I will show an image sequence of human cooking. I have annotated the images with numbered circles. Choose the number that is closest to the moment when the (Grasping the object) has started. You are a five-time world champion in this game. Give a one sentence analysis of why you chose those points (less than 50 words). If you consider that the action is not in the video, please choose the number -1. Provide your answer at the end in a json file of this format: {"points": []}
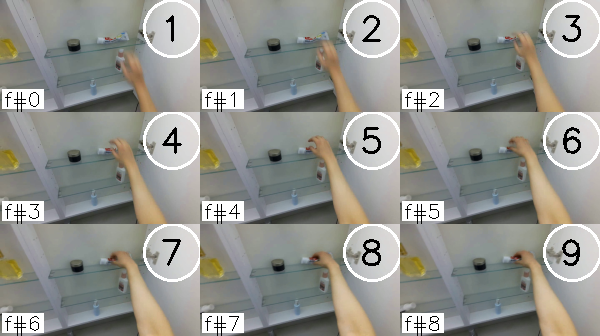
Frame 6 shows the clearest moment of hand-object contact.
{"points": [6]}